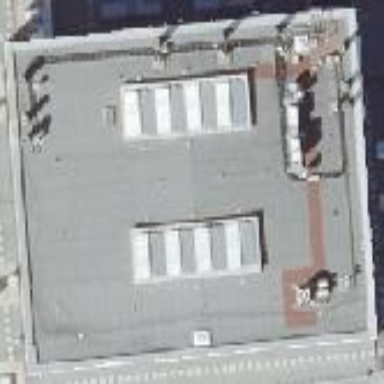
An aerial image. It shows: Commercial building.